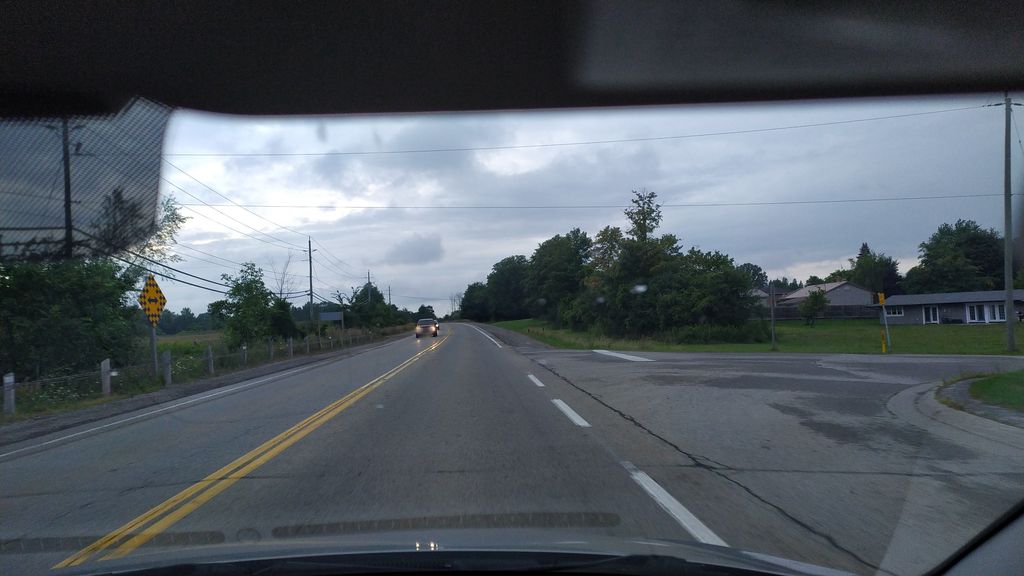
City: kitchener-waterloo